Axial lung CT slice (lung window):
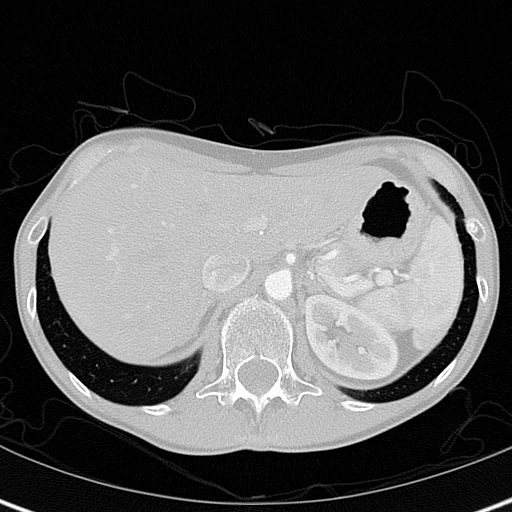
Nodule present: no